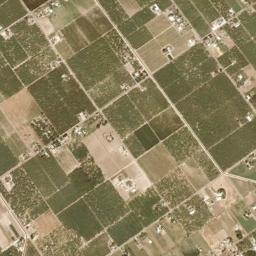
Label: rectangular_farmland